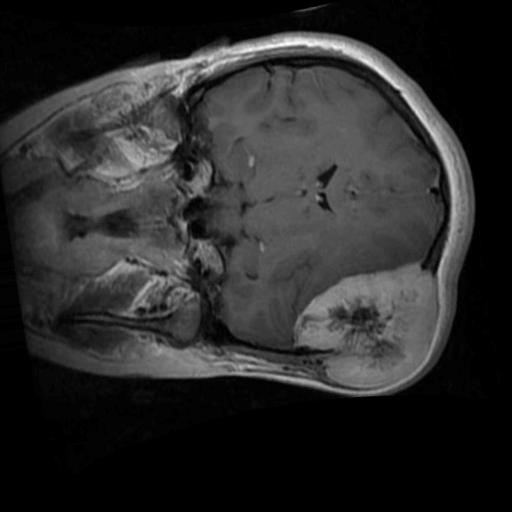
Label: brain_menin